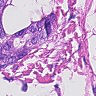
Metastatic tissue present: yes